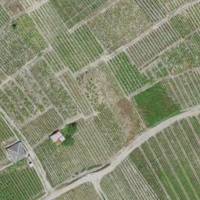
EUNIS habitat code: 40
Species observed at this site:
Cydonia oblonga